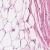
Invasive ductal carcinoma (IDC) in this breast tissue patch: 0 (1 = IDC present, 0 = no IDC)